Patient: sex F, age 32
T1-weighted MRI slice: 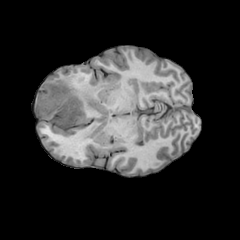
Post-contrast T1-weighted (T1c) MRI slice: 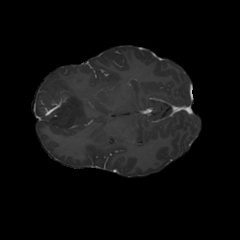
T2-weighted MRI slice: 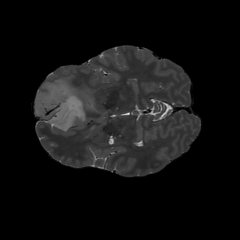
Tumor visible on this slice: yes
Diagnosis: Astrocytoma, IDH-mutant
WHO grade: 3